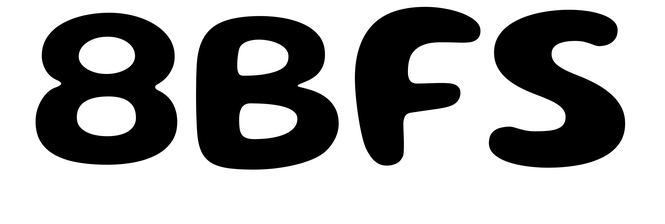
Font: Gluten_SemiBold